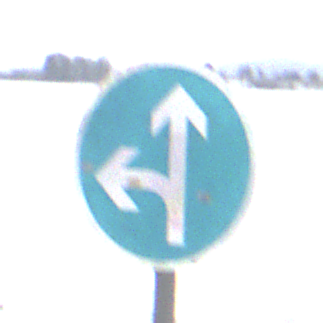
Verkehrszeichen: VorgeschriebeneFahrtrichtungGeradeausOderLinks
Umgebung: Outdoor, Suburban
Tageszeit: Midday
Wetter: Overcast
Licht: Natural
Jahreszeit: NotSpecified
Kontrast: LowContrast